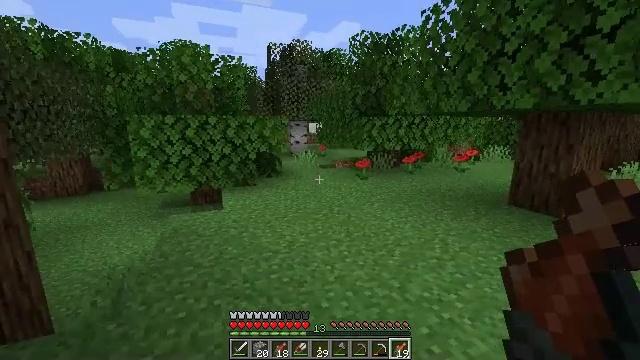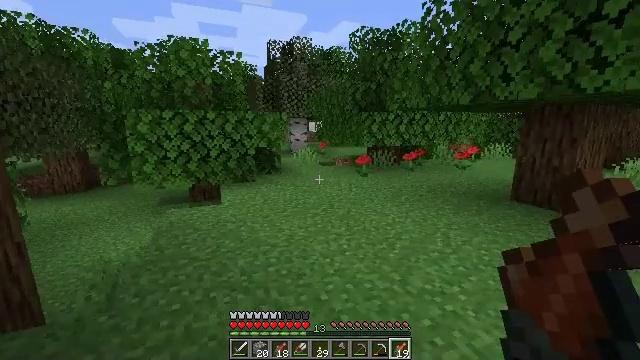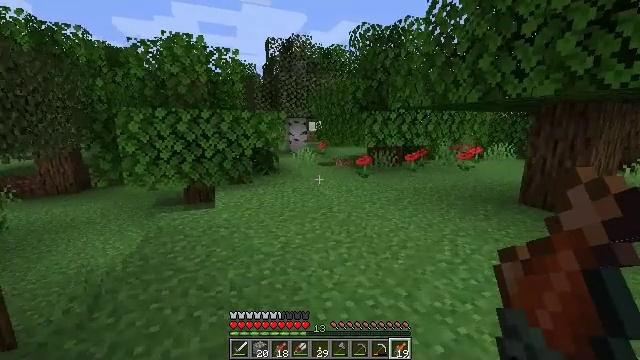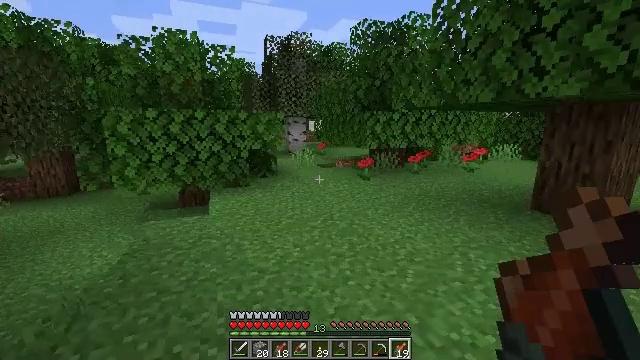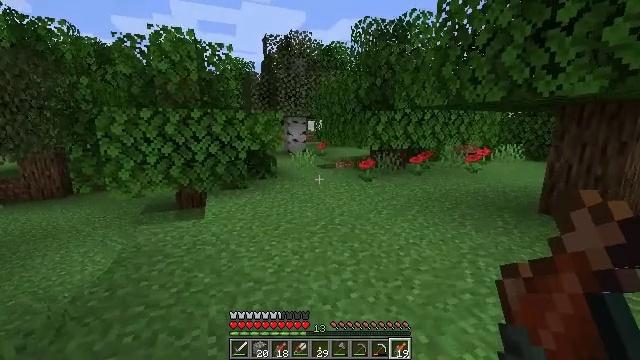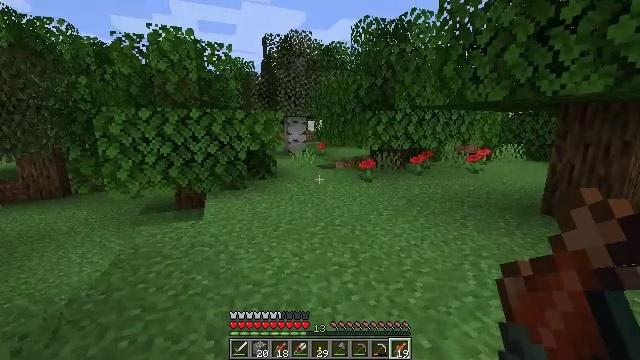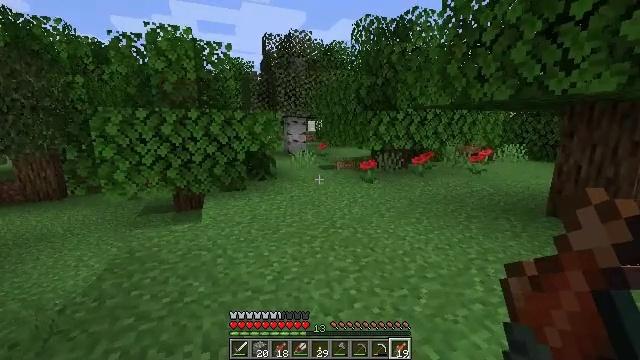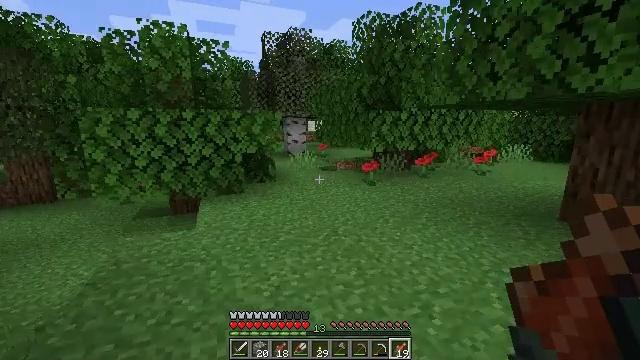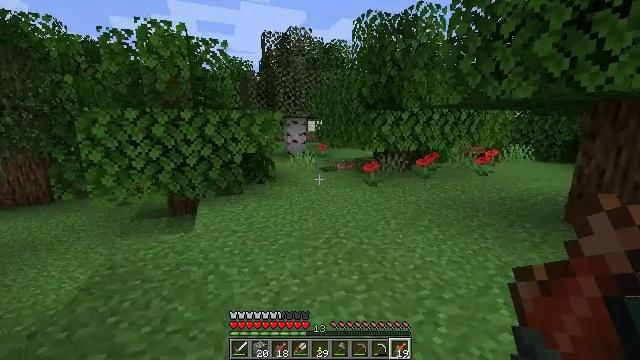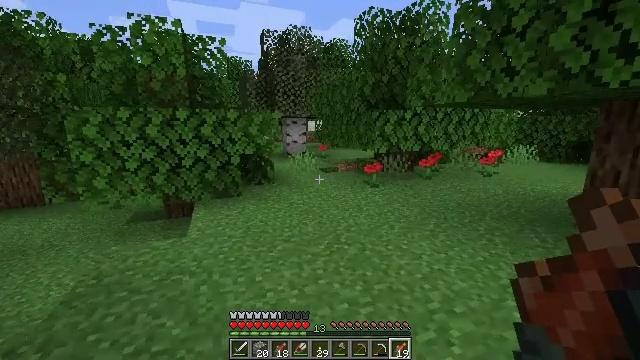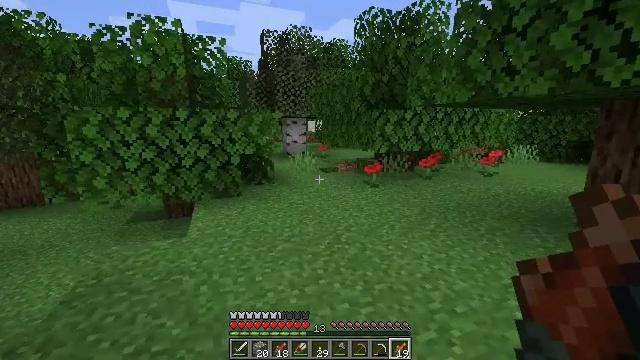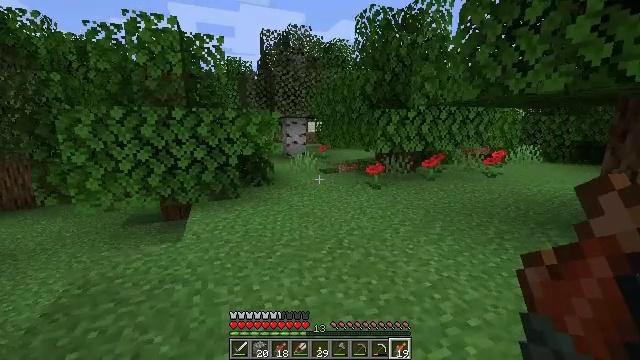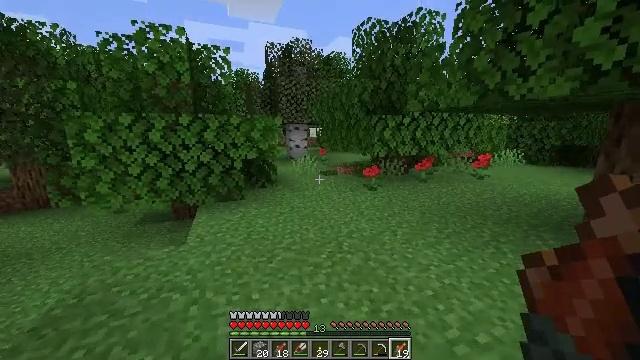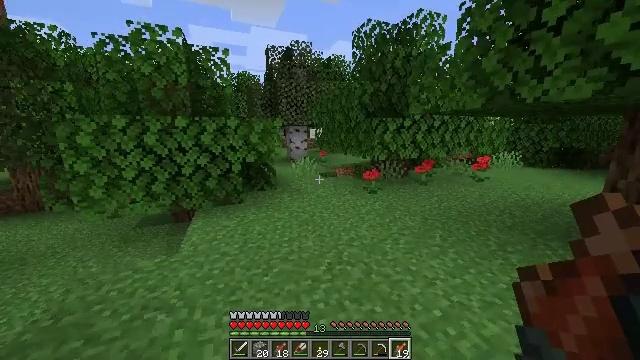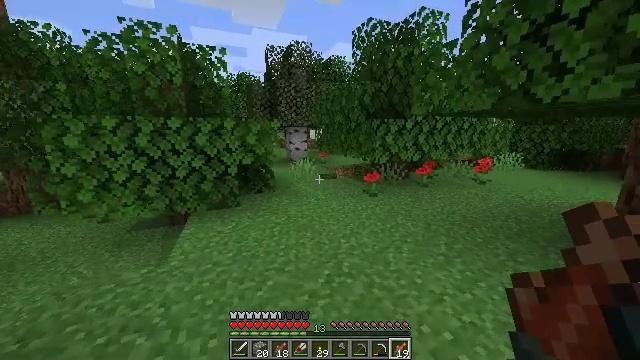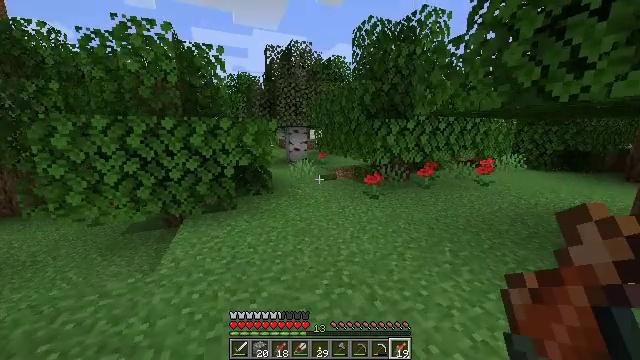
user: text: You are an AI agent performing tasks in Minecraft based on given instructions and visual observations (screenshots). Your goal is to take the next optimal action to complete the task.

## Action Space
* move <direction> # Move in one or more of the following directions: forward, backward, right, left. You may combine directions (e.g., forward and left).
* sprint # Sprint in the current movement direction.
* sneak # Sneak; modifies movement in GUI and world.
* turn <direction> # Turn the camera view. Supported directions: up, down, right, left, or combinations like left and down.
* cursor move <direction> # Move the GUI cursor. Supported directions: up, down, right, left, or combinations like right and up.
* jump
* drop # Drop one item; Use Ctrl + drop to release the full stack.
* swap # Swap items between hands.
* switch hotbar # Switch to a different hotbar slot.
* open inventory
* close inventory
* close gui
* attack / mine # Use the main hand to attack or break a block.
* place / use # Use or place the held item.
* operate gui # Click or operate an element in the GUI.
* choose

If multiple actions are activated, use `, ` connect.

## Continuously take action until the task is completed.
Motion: motion action
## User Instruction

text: Interact with the crafting table to craft a light gray bed.
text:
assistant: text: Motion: move forward
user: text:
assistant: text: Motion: move forward
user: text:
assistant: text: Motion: move forward
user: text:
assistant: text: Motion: no_op
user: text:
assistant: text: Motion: no_op
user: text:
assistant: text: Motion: move forward
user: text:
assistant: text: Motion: move forward
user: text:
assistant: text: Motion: move forward
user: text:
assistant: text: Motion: no_op
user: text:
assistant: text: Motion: move forward
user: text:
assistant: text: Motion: move forward
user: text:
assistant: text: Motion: move forward
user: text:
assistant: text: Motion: move forward
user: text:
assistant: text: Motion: move forward
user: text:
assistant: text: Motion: move forward
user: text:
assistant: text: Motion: move forward
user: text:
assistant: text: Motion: move forward
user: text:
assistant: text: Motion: move forward
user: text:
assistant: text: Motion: move forward
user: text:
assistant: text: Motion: move forward
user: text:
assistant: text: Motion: move forward
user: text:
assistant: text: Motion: move forward
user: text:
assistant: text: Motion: move forward
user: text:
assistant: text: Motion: move forward, turn left
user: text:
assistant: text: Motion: move forward
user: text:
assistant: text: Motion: move forward
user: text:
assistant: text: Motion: move forward
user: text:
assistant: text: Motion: move forward
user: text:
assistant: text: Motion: move forward
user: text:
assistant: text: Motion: move forward